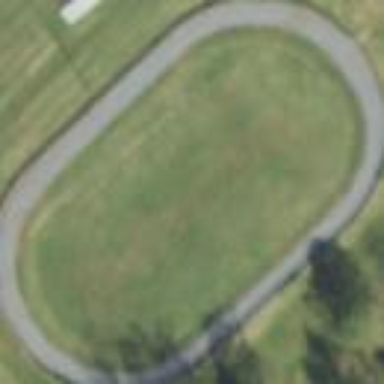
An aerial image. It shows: Track on leisure land used for horse racing.